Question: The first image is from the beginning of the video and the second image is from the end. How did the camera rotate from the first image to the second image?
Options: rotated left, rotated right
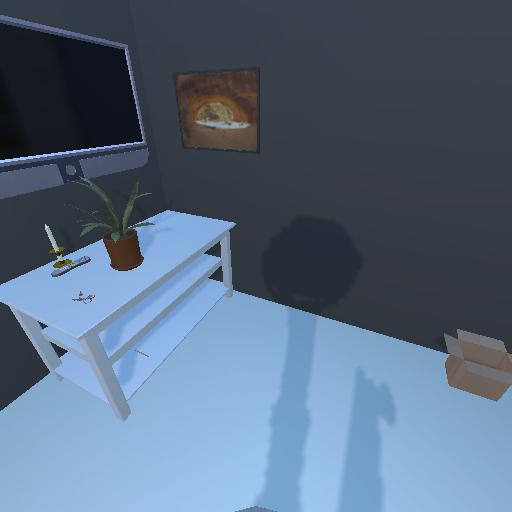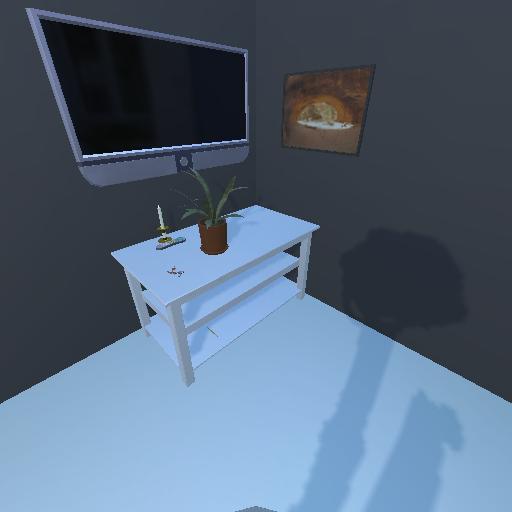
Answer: rotated left